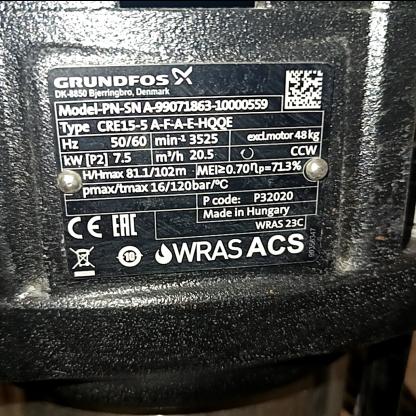
Klasa: tabliczka-znamionowa